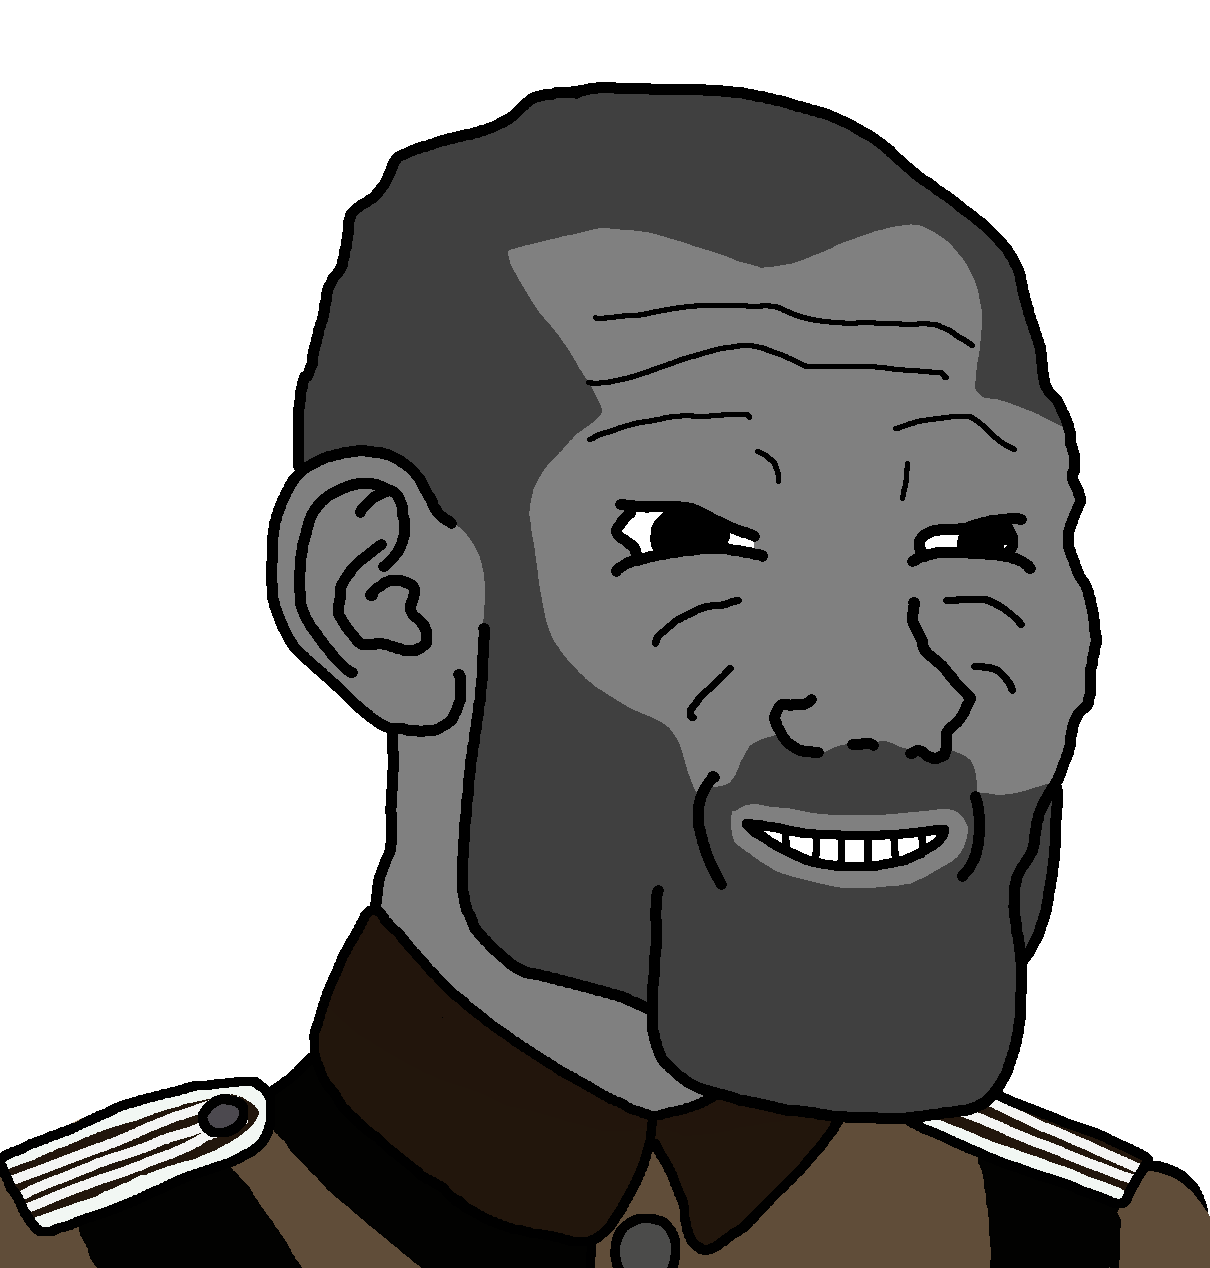
Label: 5_Grey_Chad